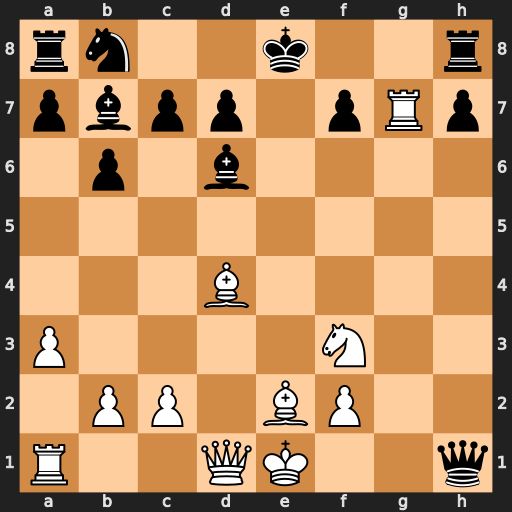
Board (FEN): rn2k2r/pbpp1pRp/1p1b4/8/3B4/P4N2/1PP1BP2/R2QK2q
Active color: w
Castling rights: Qkq
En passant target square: -
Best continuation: Rg1 Qxg1+ Nxg1